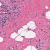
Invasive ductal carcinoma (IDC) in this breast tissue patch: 0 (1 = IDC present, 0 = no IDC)